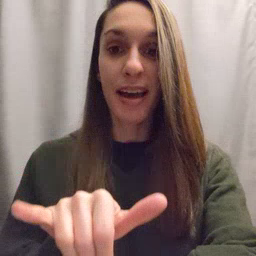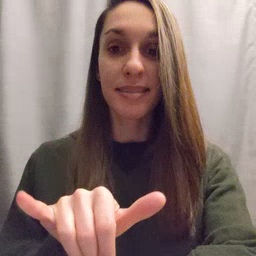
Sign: that